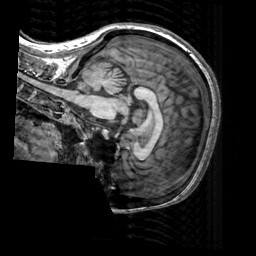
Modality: T1w
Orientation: sagittal
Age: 44
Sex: female
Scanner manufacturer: siemens
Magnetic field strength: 3 T
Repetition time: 2.3 s
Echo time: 0.00303 s